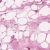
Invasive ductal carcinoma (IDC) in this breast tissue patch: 0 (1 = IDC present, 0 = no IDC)